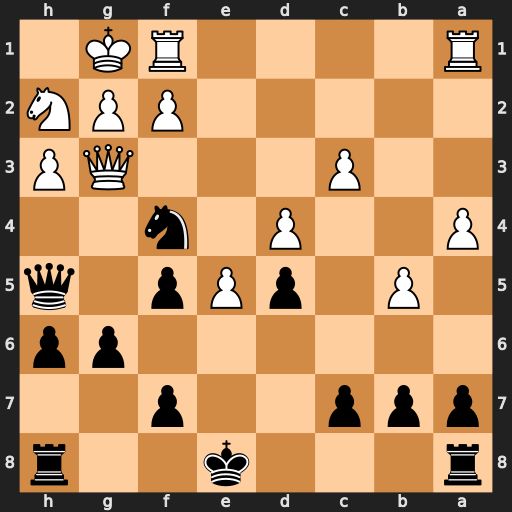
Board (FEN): r3k2r/ppp2p2/6pp/1P1pPp1q/P2P1n2/2P3QP/5PPN/R4RK1
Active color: b
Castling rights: kq
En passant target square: -
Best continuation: Ne2+ Kh1 Nxg3+